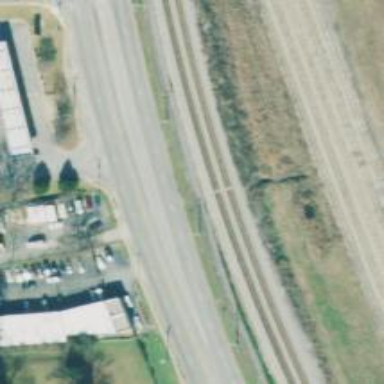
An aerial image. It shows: Emergency access point on the road.